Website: apple
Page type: account-selection
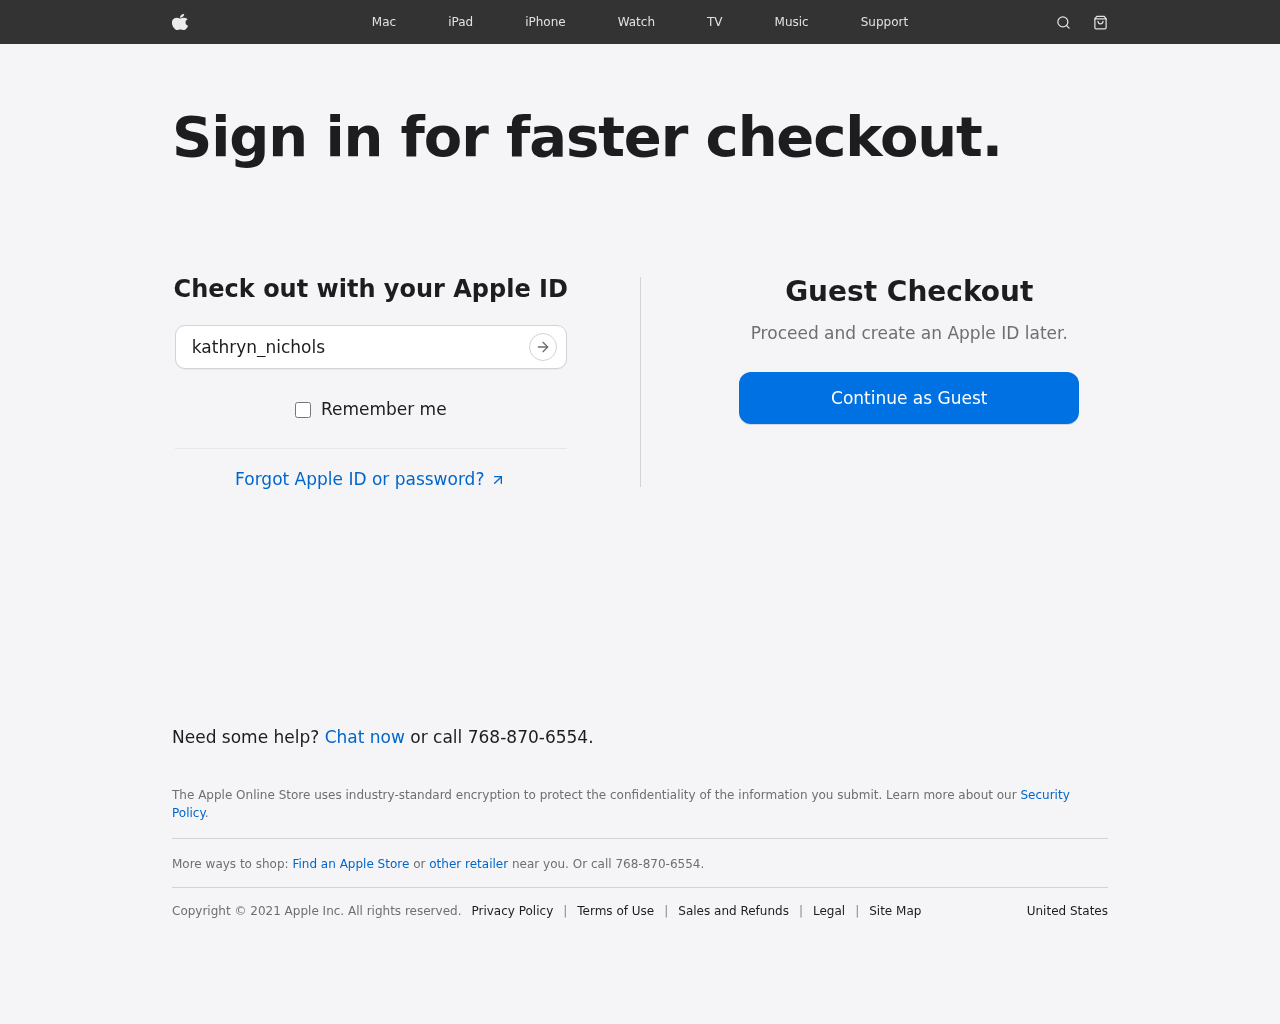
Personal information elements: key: PII_LOGIN_USERNAME
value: kathryn_nichols